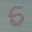
Label: 5